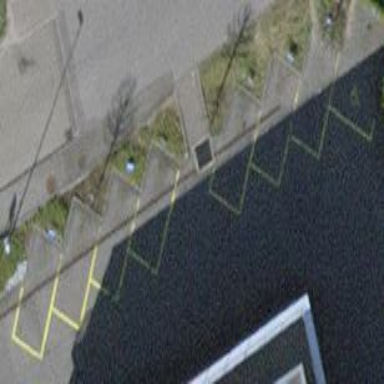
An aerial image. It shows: Parking available on the street side.